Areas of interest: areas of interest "Huixian River Water Happy World"
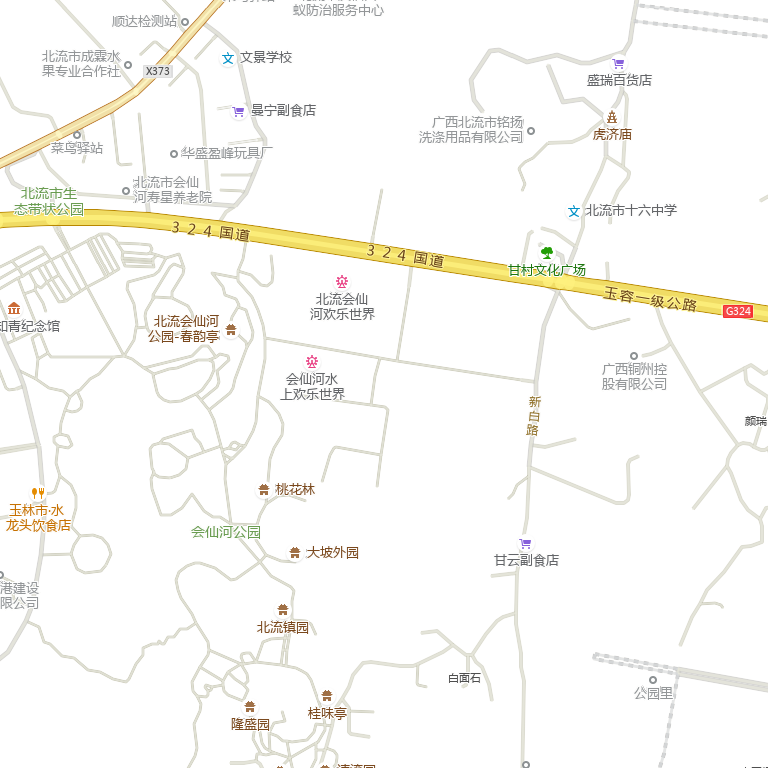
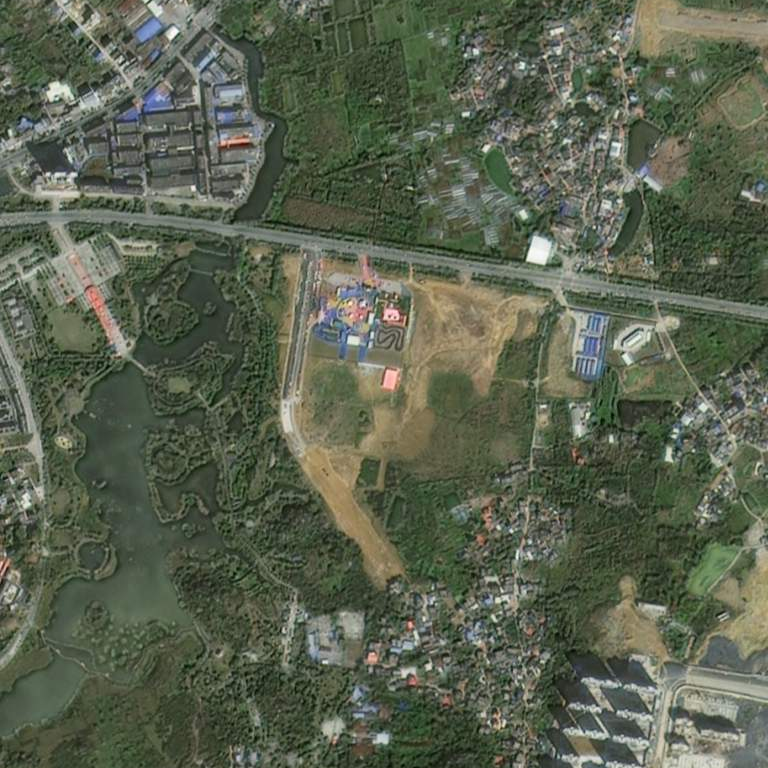